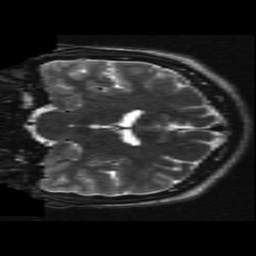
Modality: T2w
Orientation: coronal
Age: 17
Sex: male
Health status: ill
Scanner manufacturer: ge
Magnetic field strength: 3 T
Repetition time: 7.5 s
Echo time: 0.1007 s